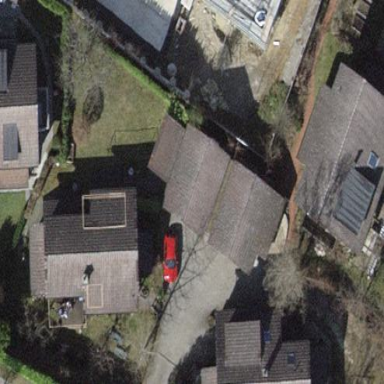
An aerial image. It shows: Group of garages.